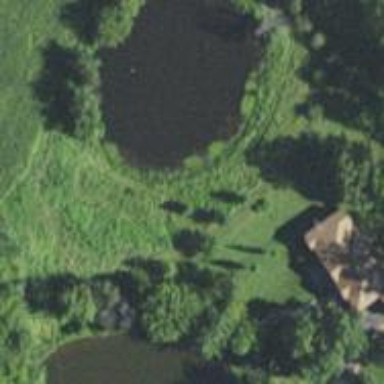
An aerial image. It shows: Peaceful pond surrounded by nature.